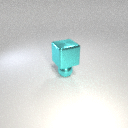
large cyan metal cube above small cyan metal sphere